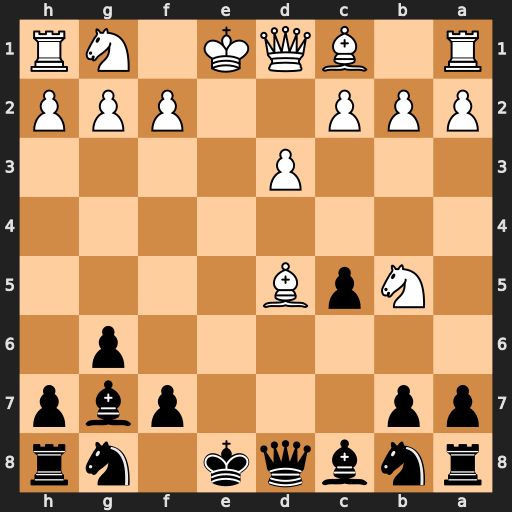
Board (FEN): rnbqk1nr/pp3pbp/6p1/1NpB4/8/3P4/PPP2PPP/R1BQK1NR
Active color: b
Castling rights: KQkq
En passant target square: -
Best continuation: a6 Bxf7+ Kxf7